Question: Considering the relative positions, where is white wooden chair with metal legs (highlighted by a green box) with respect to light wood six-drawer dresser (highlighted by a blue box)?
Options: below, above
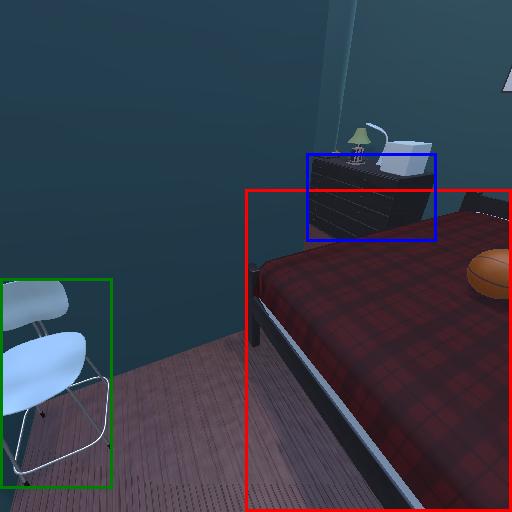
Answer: below